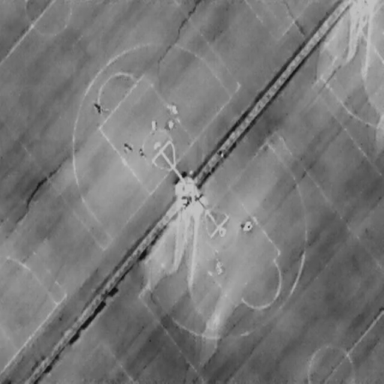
There are seven People in the infrared image.